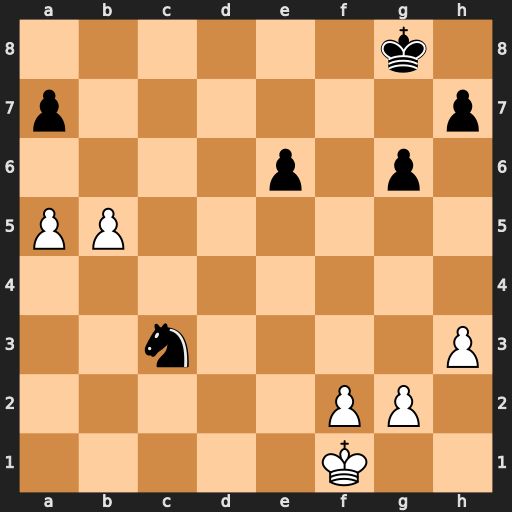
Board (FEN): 6k1/p6p/4p1p1/PP6/8/2n4P/5PP1/5K2
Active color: w
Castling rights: -
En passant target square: -
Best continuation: b6 axb6 axb6 Nd5 b7